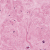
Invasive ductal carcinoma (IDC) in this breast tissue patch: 0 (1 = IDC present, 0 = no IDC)